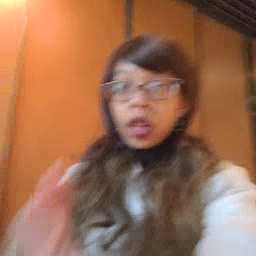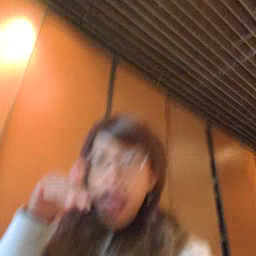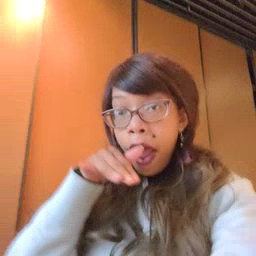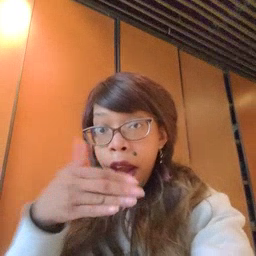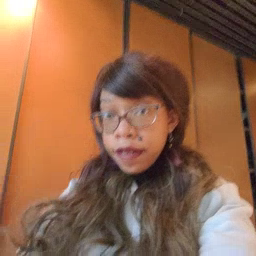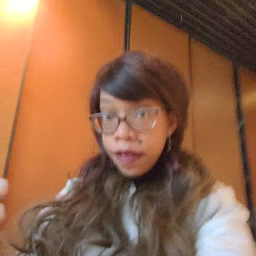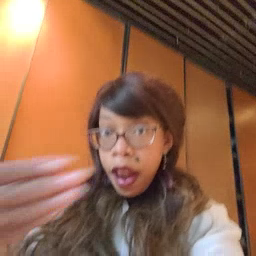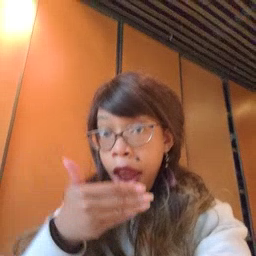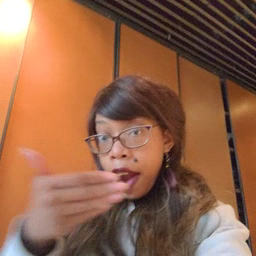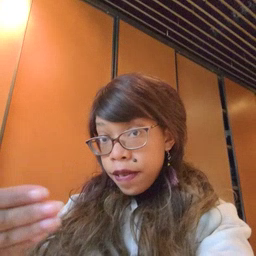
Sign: after